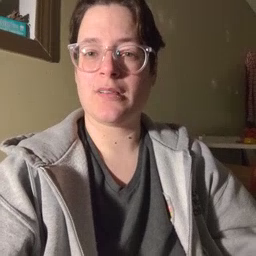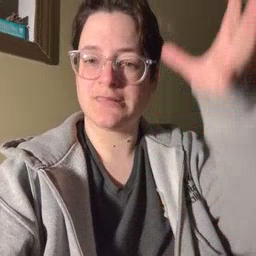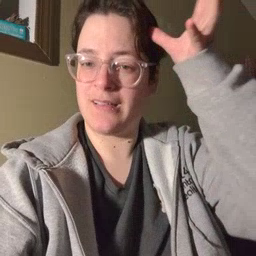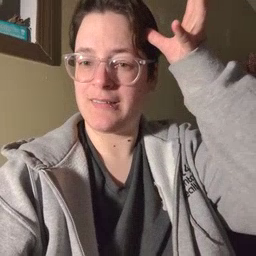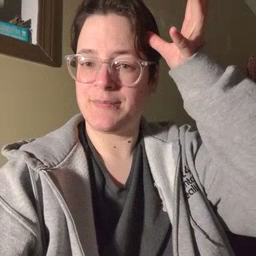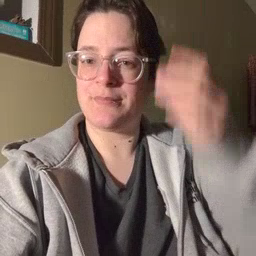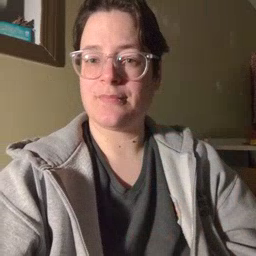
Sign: dad